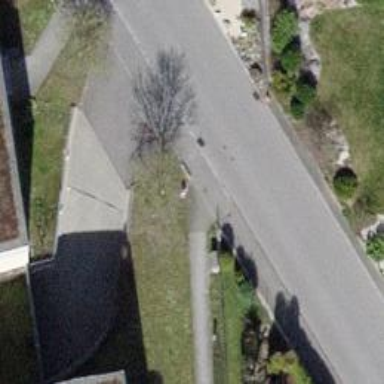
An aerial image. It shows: Sidewalk.